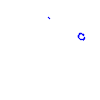
Particle: kaon